Question:
Here is the code below,
'''
driver.findElement(By.id("ctl00_ContentPlaceHolder1_cbpAssociationNew_panelAssnDetailAdd_Industry_B-1")).click();
driver.findElement(By.id("ctl00_ContentPlaceHolder1_cbpAssociationNew_panelAssnDetailAdd_Industry_I")).sendKeys(sh.getCell(2, 2).getContents());
'''
i have tried out the below code still not working:
'''
Select sel= new Select(driver. id( "ctl00_ContentPlaceHolder1_cbpAssociationNew_panelAssnDetailAdd_Industry_B-1" ));
sel.SelectByVisibleText(sh.getCell(2, 2).getContents());
'''
For text field type it's working fine. Only for List fields it's not importing.
:-
'''
<input type="text" style="color:#555555;font-family:Arial,Helvetica,sans-serif;cursor:default;" readonly="readonly" onkeypress="aspxEKeyPress('ctl00_ContentPlaceHolder1_cbpAssociationNew_panelAssnDetailAdd_Industry', event)" onfocus="aspxEGotFocus('ctl00_ContentPlaceHolder1_cbpAssociationNew_panelAssnDetailAdd_Industry')" onblur="aspxELostFocus('ctl00_ContentPlaceHolder1_cbpAssociationNew_panelAssnDetailAdd_Industry')" onchange="aspxETextChanged('ctl00_ContentPlaceHolder1_cbpAssociationNew_panelAssnDetailAdd_Industry')" id="ctl00_ContentPlaceHolder1_cbpAssociationNew_panelAssnDetailAdd_Industry_I" value="--Select--" name="ctl00$ContentPlaceHolder1$cbpAssociationNew$panelAssnDetailAdd$Industry" class="dxeEditArea dxeEditAreaSys " autocomplete="off">
'''
<URL>
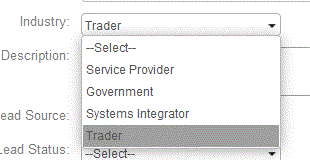
Answer: From what I can see from the HTML code snippet, this is not a simple that can be worked out using . It consists of tables and table elements.
So, to resolve this you've to do things:
Click on the dropdown table using the below code:
'''
driver.findElement(By.id("ctl00_ContentPlaceHolder1_cbpAssociationNew_panelAssnDetailAdd_Industry_I")).click();
'''
Click on the dropdown item that matches the text so fetched from the sheet using below:
'''
driver.findElement(By.xpath("//td[@class='dxeListBoxItem' and contains(text(),'"+sh.getCell(2,2).getContents()+"')]")).click();;
'''
Click on the dropdown table using the below code:
'''
Actions act = new Actions(driver);
act.moveToElement(driver.findElement(By.id("ctl00_ContentPlaceHolder1_cbpAssociationNew_panelAssnDetailAdd_Industry_I"))).click().perform();
'''
Click on the dropdown item that matches the text so fetched from the sheet using below:
'''
act.moveToElement(driver.findElement(By.xpath("//td[@class='dxeListBoxItem' and contains(text(),'"+sh.getCell(2,2).getContents()+"')]"))).click().perform();
'''